Question: I have a footer where on the left is the name of the link, on the right is a navigational button made with css.

Here is my code that affects this footer:
'''
<li>
<a href="http://www.bruxzir.com/" title="http://www.bruxzir.com/">
<span>HOME</span><span>&raquo;</span>
</a>
</li>
'''
'''
@media only screen and (min-width: 1px) and (max-width: 479px) {
#footer { text-align: left; }
#footer ul li {
display: block;
padding: 12px;
}
#footer ul li a { }
#footer ul li a span:nth-of-type(2) {
padding:9px;
background-color: rgb(202, 0,0 );
float: right;
border-radius:2px;
}
#footer div.inner p {margin-left: 12px;}
}
@media only screen and (min-width: 480px) {
#footer { text-align: center; }
#footer ul li { display: inline; }
#footer ul li:not(:last-of-type) { margin-right: 12px }
#footer ul li a span:nth-of-type(2) { display: none; }
}
'''
As you can see I created the button by adding padding in the '<a>' of the second span. So I tried adding equal padding to the text on the left but neither padding nor margin moved it at all.
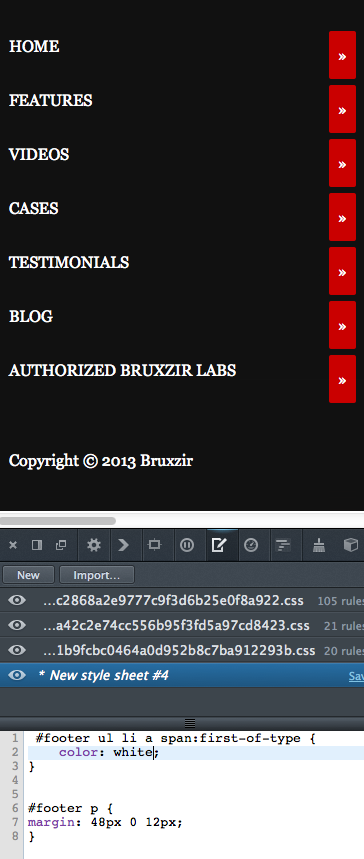
Answer: Using 'display: table*' for same height "cells" (it's only visual, unrelated to HTML table layout):
'''
@media only screen and (min-width: 1px) and (max-width: 479px) {
#footer { text-align: left; }
#footer ul li {
display: table;
table-layout: fixed;
width: 100%;
padding: 12px;
}
#footer ul li a span {
display: table-cell;
vertical-align: middle;
}
#footer ul li a span:nth-of-type(2) {
width: 10px; /* 28 = 10 + 2*9 if you aren't using box-sizing: border-box (you should, so much simple) */
padding:9px;
background-color: rgb(202, 0,0 );
border-radius:2px;
}
#footer div.inner p {margin-left: 12px;}
}
@media only screen and (min-width: 480px) {
#footer { text-align: center; }
#footer ul li { display: inline; }
#footer ul li:not(:last-of-type) { margin-right: 12px }
#footer ul li a span:nth-of-type(2) { display: none; }
}
'''
Previous related answers I did on the subject: <URL>